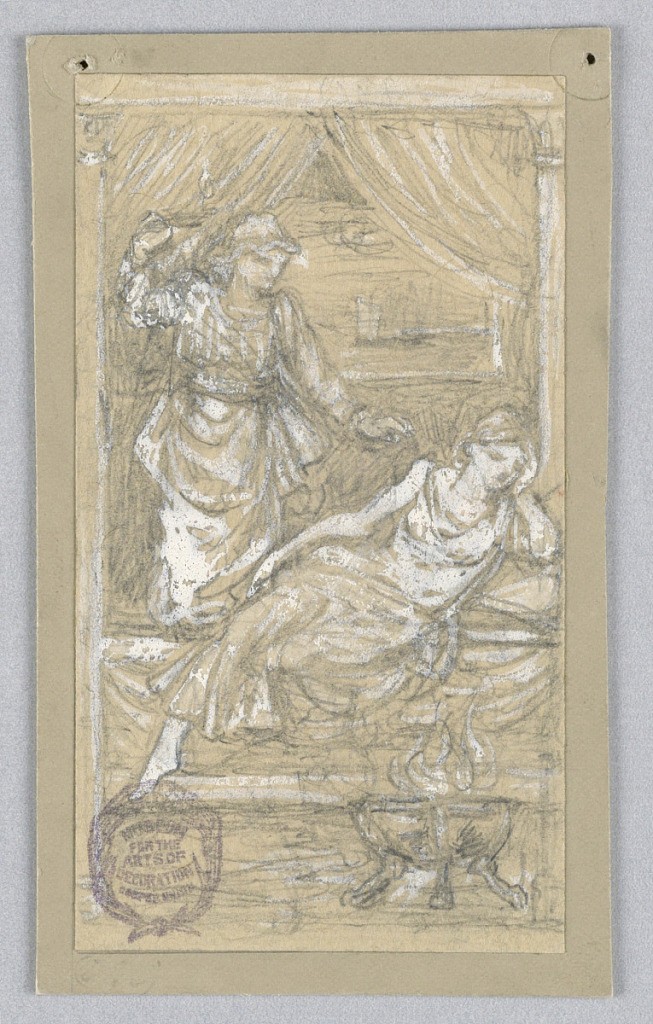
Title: Classical Scene
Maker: Francis Augustus Lathrop, American, 1849–1909
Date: ca. 1895
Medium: Brush and white gouache, graphite on cream paper
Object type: Drawing
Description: Standing figure with lamp, left, at bed-side of a woman asleep, right. Incense burner before her. Ship shown in background, framed by curtains in window.